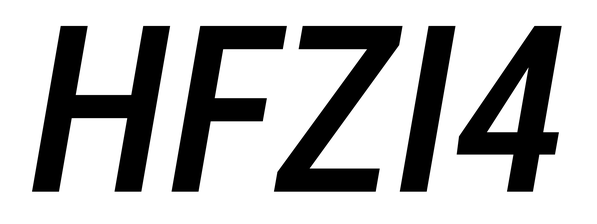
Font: Roboto-Italic_Condensed_Medium_Italic